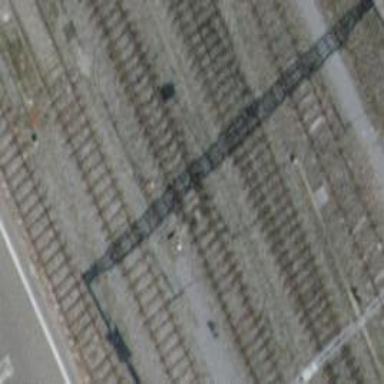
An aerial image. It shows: Rail siding with electrified tracks using contact line.